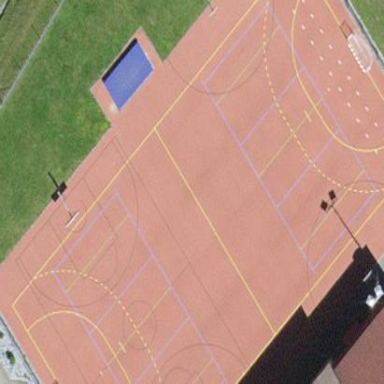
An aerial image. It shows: Multi-sport pitch on leisure land.